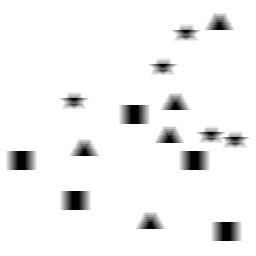
Squares: 5
Triangles: 5
Stars: 5
Total shapes: 15